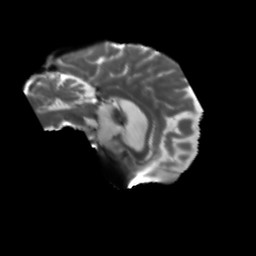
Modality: T2w
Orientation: sagittal
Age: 64
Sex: female
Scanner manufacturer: siemens
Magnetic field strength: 3 T
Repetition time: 5.25 s
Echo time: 0.08 s